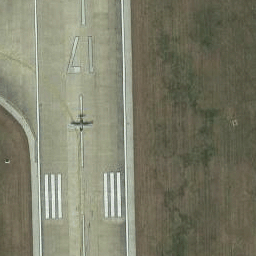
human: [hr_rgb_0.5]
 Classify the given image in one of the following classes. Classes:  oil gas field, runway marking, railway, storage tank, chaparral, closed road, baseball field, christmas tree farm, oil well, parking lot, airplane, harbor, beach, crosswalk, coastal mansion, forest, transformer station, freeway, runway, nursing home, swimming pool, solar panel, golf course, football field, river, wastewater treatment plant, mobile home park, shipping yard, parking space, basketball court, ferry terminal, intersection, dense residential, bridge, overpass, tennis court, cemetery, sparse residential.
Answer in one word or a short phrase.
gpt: runway